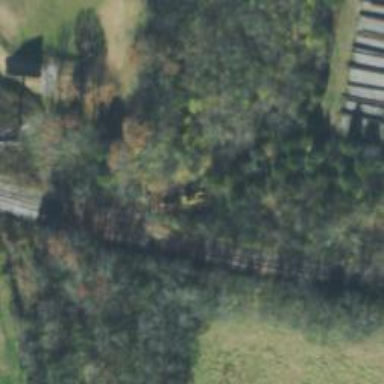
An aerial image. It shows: Rail spur service.